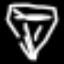
Label: diamond